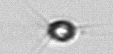
Label: Acanthoica_quattrospina